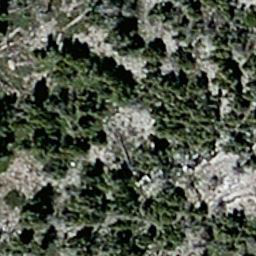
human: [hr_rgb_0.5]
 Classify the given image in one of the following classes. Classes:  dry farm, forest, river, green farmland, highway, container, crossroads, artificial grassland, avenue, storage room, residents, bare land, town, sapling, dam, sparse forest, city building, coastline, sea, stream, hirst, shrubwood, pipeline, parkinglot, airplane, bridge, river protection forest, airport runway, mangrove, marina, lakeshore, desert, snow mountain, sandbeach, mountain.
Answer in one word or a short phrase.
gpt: sparse forest